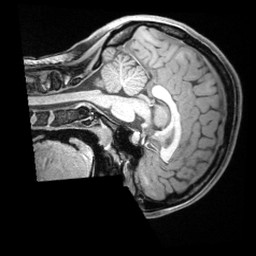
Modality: T1w
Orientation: sagittal
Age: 22
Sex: female
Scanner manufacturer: siemens
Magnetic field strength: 3 T
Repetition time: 1.68 s
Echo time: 0.00188 s